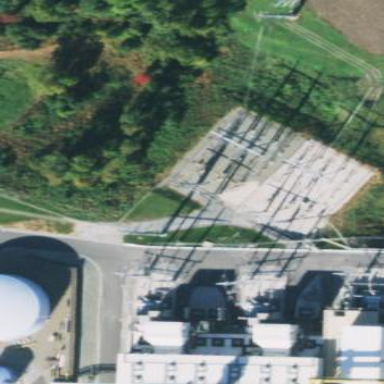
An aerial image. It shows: Fence surrounds transmission level power substation.